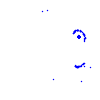
Particle: pion